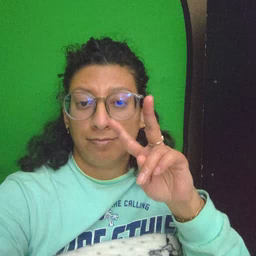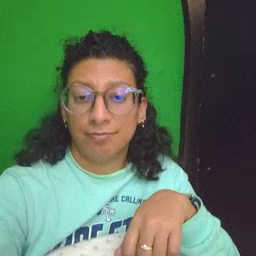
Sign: radio